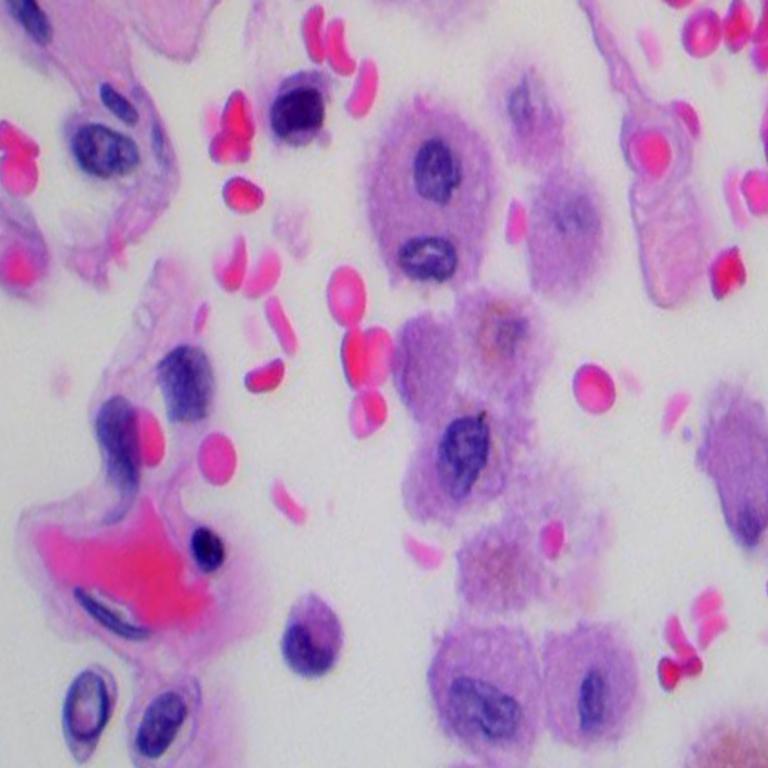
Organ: lung
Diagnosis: benign